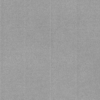
Label: dusty